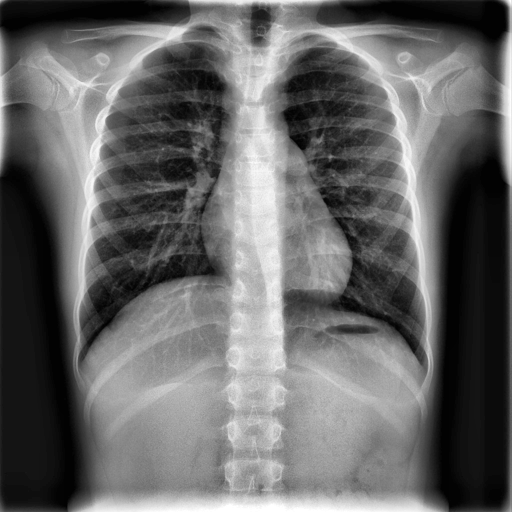
Finding: NORMAL